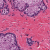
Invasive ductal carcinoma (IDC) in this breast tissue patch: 0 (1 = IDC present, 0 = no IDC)